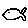
Label: fish